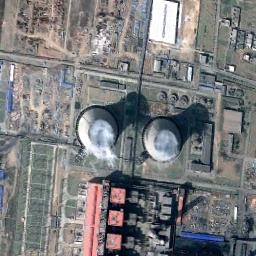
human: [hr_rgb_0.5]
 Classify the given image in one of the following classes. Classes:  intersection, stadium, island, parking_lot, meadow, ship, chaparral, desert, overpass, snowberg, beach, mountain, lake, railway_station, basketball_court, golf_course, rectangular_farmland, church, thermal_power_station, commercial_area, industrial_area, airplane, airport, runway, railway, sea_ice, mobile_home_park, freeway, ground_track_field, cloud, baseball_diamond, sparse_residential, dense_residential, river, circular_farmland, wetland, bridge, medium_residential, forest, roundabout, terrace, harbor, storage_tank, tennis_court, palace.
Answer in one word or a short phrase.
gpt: thermal_power_station